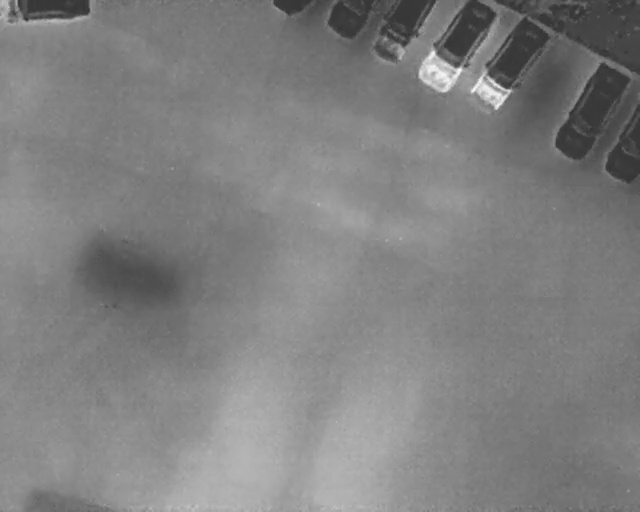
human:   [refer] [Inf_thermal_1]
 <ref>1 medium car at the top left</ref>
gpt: <box>[[5, -6, 9, 11, 2]]</box>

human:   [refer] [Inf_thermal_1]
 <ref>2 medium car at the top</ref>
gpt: <box>[[44, -2, 46, 5, 2], [51, 0, 57, 8, 2]]</box>